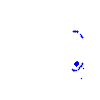
Particle: electron